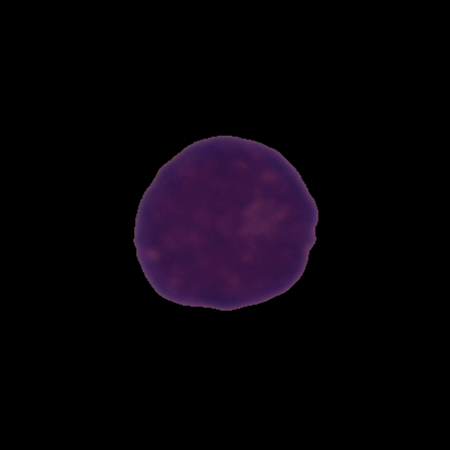
Label: healthy